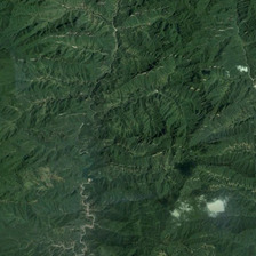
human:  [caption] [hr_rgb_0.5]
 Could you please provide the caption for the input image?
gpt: this mountain range is covered by lush woods .

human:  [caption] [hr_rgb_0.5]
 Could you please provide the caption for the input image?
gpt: Here's a Green Mountain with white clouds.

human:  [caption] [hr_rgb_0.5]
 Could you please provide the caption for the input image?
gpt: Here is a green mountain with white clouds.

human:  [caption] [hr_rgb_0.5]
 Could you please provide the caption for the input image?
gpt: This is a white cloud green mountain.

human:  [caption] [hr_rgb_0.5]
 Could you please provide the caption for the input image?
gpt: this mountain range is covered by lush woods .